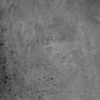
Label: not_dusty